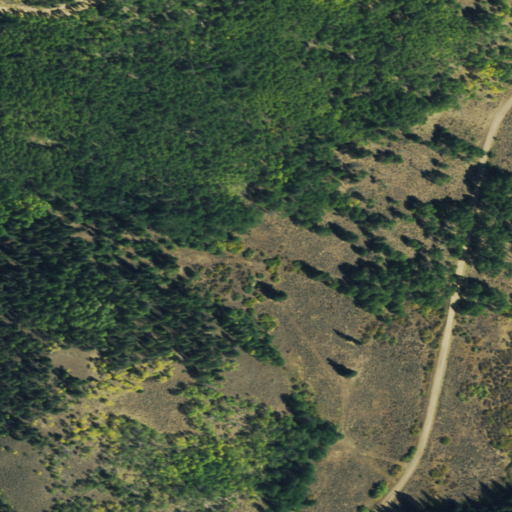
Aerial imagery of valley in Colorado named Campbird Gulch containing deciduous forest, shrub, mixed forest, evergreen forest, grassland, and herbaceous wetlands